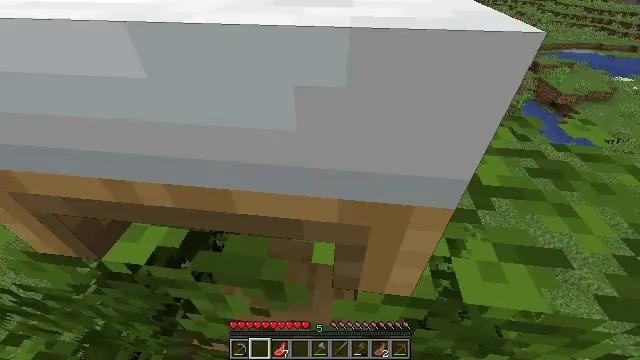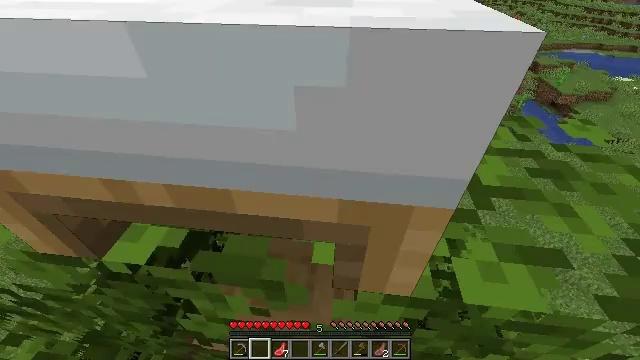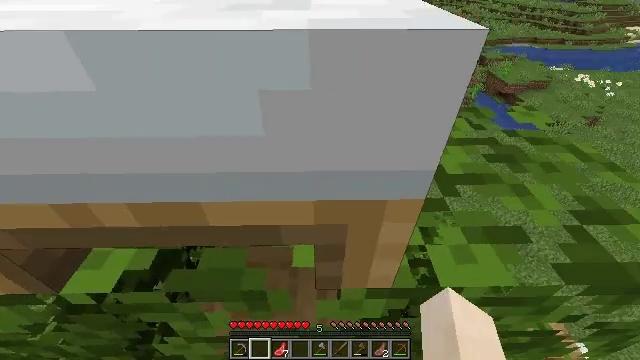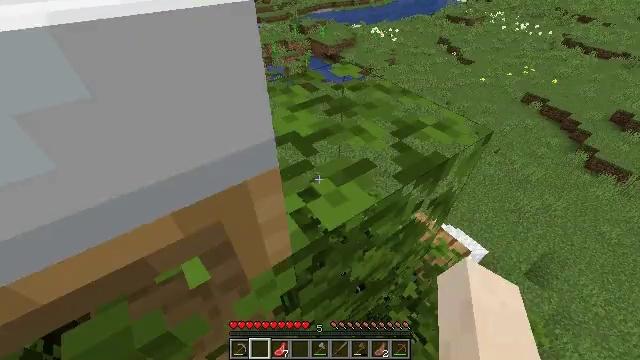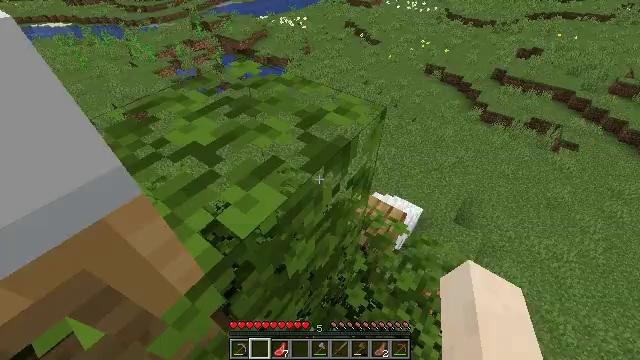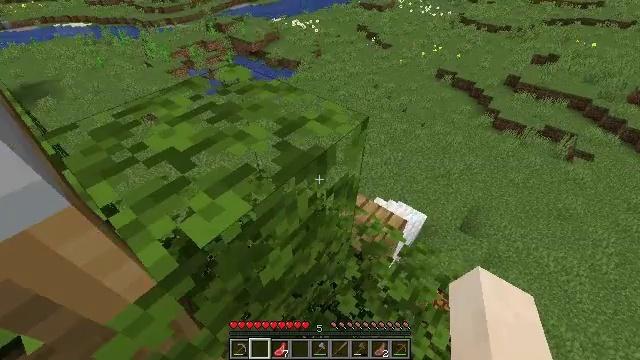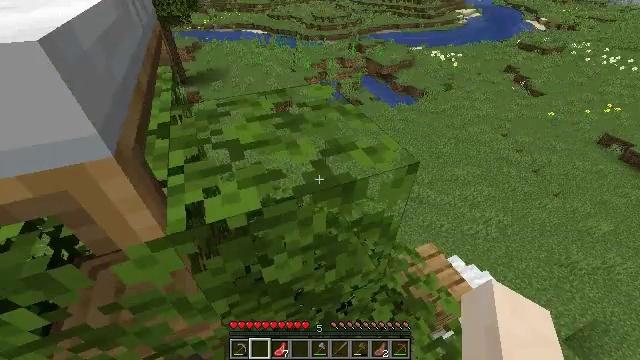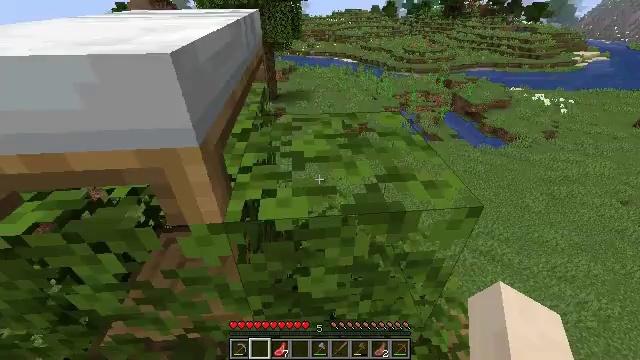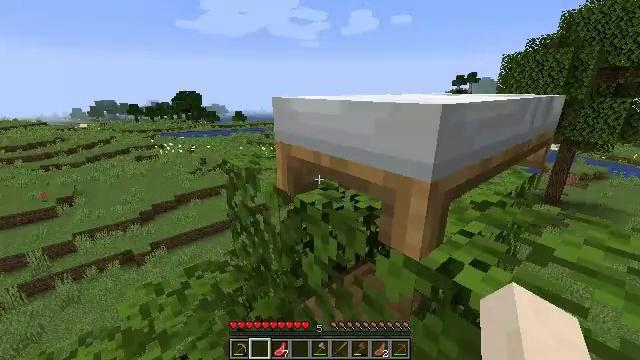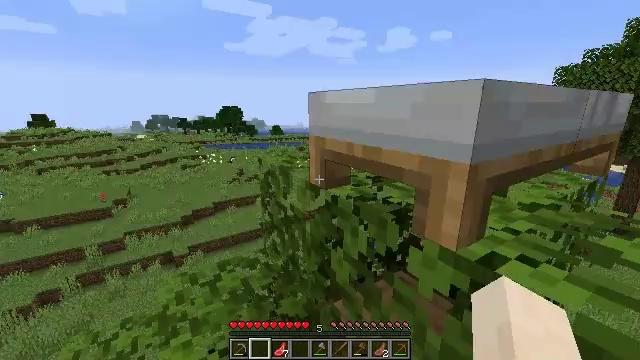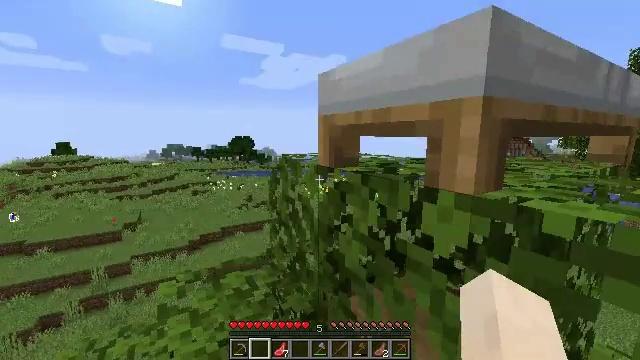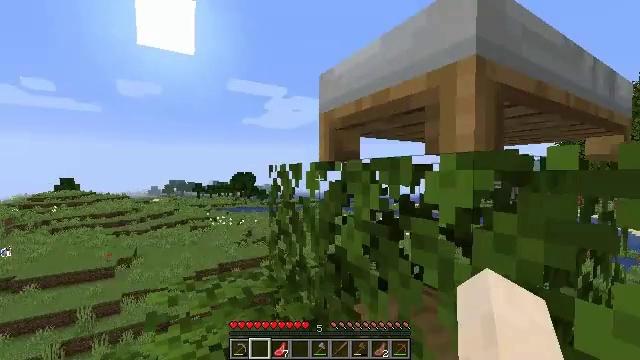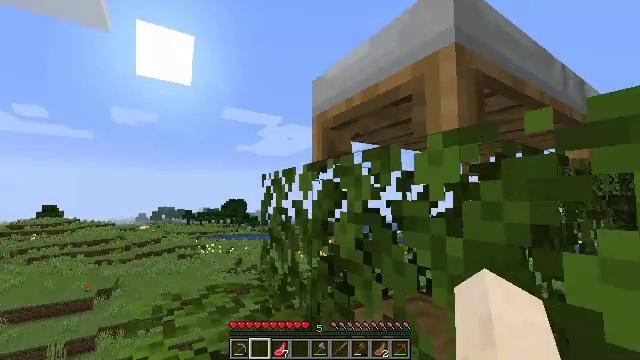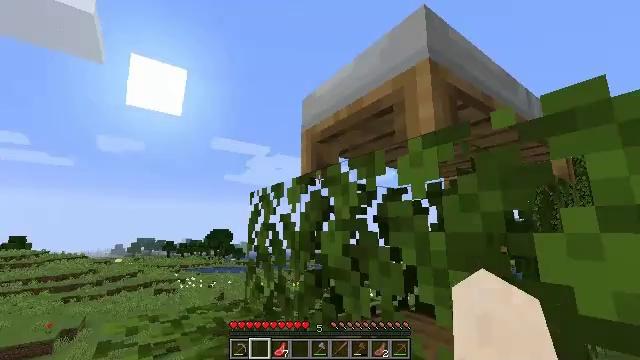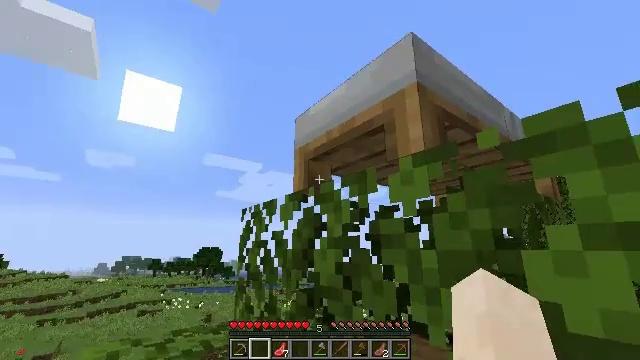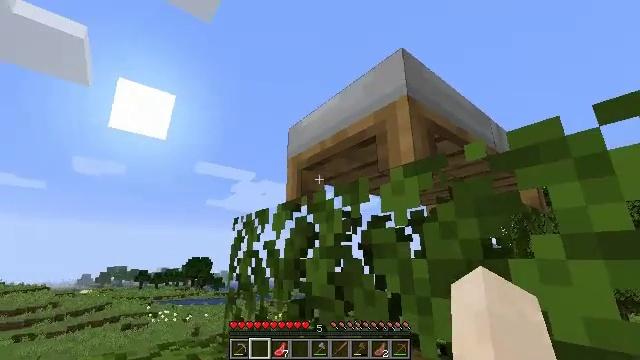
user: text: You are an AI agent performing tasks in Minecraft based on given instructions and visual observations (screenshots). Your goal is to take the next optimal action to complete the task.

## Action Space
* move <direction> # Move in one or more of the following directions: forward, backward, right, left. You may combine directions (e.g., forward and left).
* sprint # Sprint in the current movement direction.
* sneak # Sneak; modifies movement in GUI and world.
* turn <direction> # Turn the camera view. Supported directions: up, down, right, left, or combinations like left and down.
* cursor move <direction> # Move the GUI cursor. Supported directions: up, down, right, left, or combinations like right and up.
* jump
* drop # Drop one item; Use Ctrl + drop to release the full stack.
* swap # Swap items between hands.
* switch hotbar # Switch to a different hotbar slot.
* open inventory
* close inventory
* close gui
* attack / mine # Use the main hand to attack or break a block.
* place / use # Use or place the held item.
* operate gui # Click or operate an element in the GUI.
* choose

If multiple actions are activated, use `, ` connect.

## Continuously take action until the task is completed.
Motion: motion action
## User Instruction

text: Put back the crafting table.
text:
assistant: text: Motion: no_op
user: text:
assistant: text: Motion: turn right
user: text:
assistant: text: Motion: move right, turn right and down
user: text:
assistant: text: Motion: move right, turn right and down
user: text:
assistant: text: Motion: move right, turn left
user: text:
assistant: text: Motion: move right, turn left and up
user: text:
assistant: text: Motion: turn left and up
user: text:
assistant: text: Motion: turn left and up
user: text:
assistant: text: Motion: turn left and up
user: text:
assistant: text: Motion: turn left and up
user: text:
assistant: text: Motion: turn up
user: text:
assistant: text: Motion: turn right and up
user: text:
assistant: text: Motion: turn right and up
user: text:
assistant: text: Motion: turn right and up
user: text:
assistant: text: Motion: turn right and up
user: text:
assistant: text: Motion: turn right
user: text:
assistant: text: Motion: turn right
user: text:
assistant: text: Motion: turn right and up
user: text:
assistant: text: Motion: turn up
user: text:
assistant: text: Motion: turn up
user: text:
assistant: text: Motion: no_op
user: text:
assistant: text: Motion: no_op
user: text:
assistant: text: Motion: no_op
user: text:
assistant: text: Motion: no_op
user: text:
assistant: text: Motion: use / place
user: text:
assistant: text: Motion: use / place
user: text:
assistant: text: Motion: use / place
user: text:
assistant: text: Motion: no_op
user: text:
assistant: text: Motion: turn right and down
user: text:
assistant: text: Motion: turn right and down